Field crop: tomato
Growth stage: 1
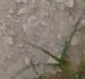
Species: cyperus